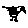
Label: bird